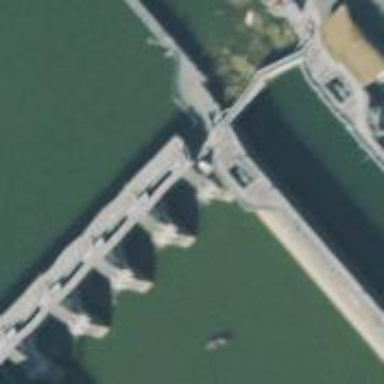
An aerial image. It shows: Dam across waterway.